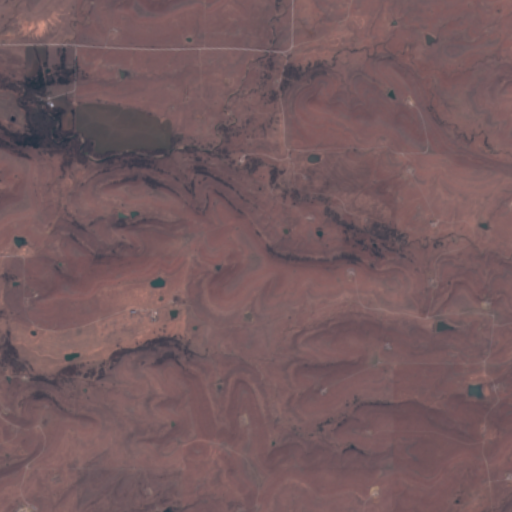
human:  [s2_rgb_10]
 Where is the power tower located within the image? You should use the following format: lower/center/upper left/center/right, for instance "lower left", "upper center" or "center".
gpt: The power tower is located in the upper left of the image.
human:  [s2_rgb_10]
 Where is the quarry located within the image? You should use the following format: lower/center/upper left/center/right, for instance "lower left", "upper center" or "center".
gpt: There is no quarry in the image.